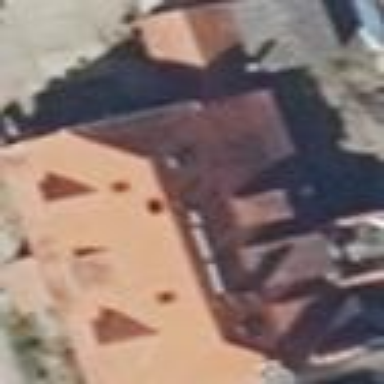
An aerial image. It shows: Building with half-hipped roof shape.